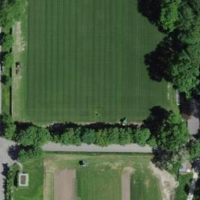
EUNIS habitat code: 53
Species observed at this site:
Helix pomatia